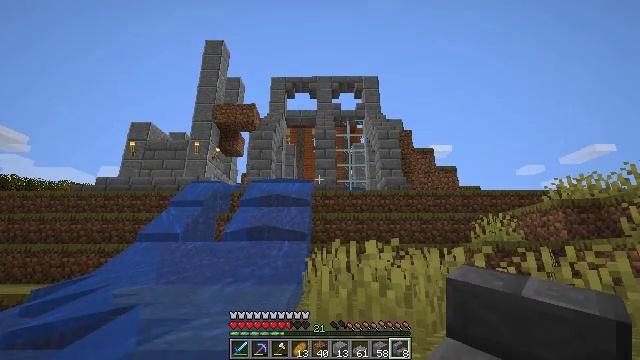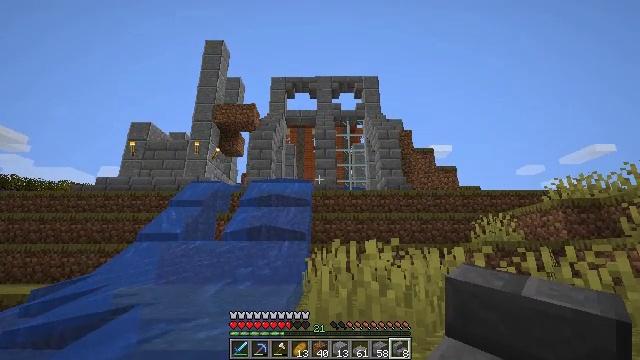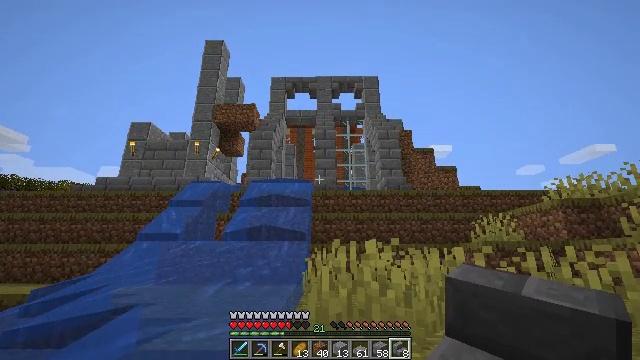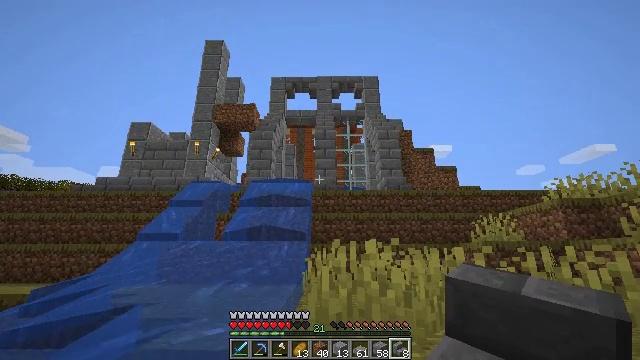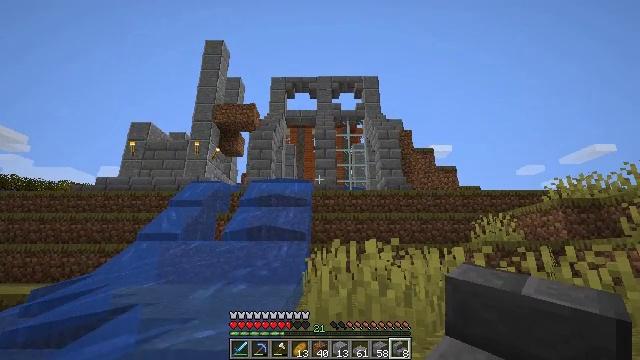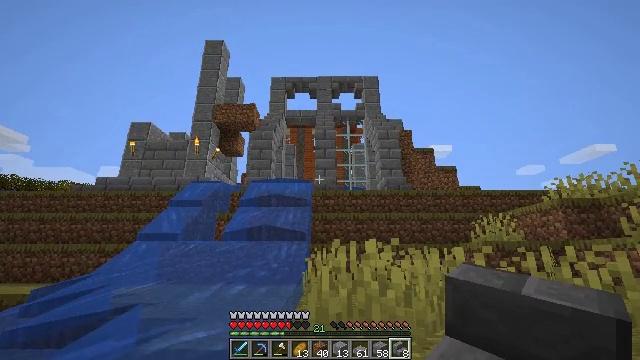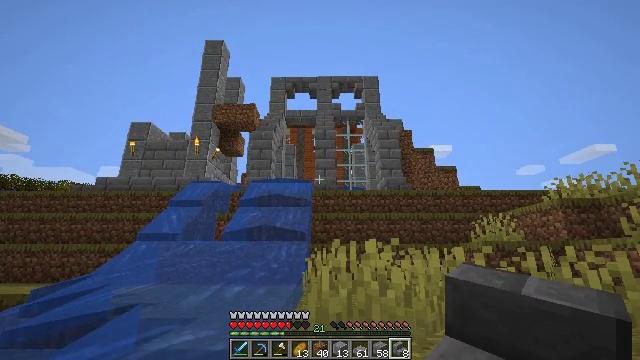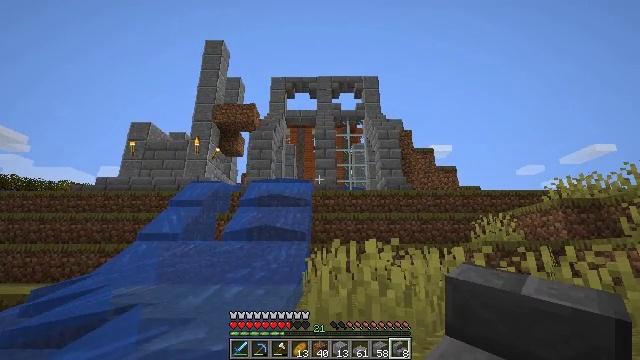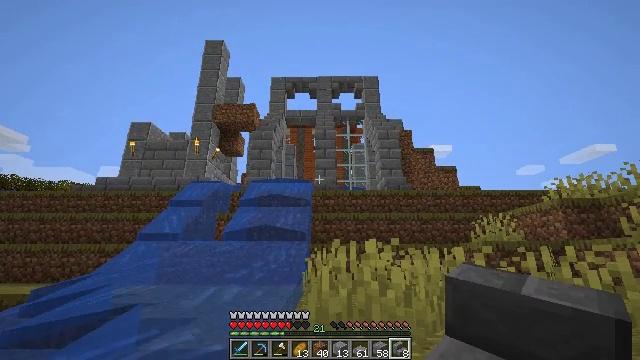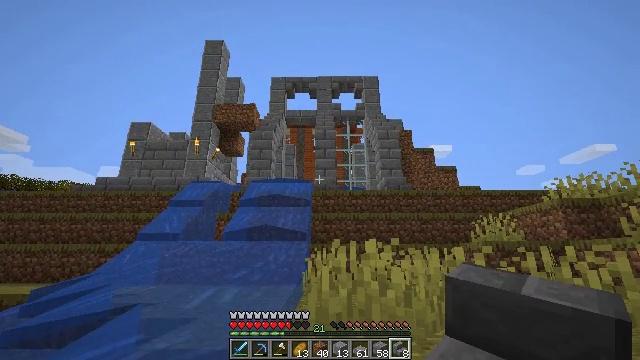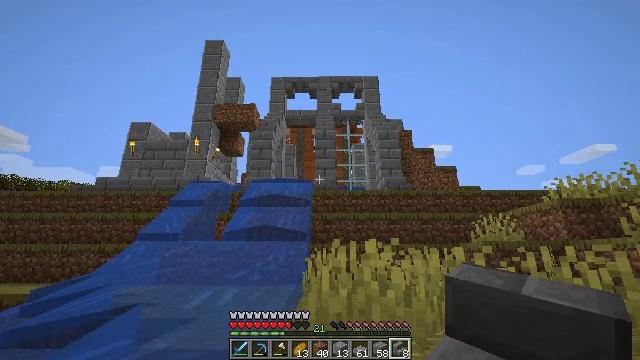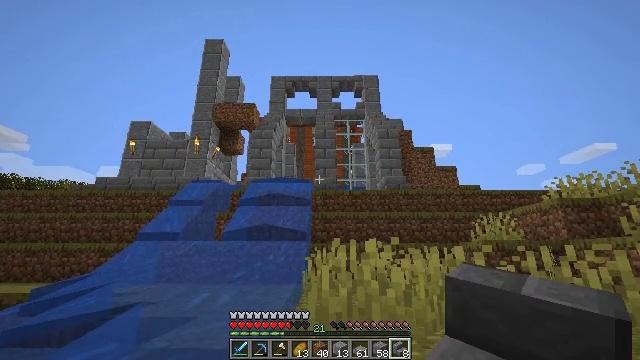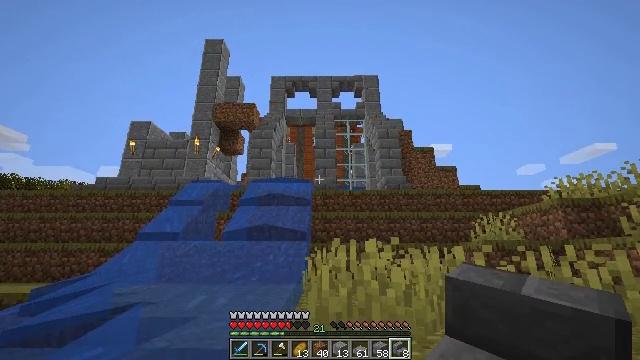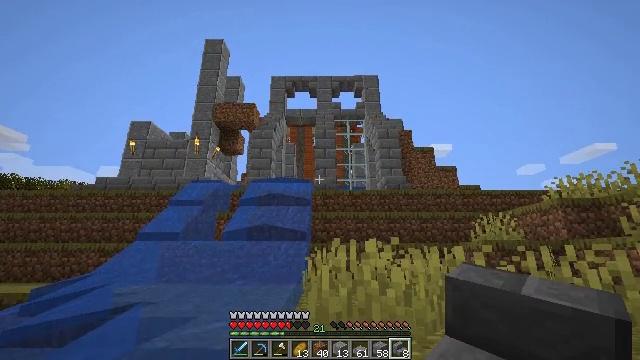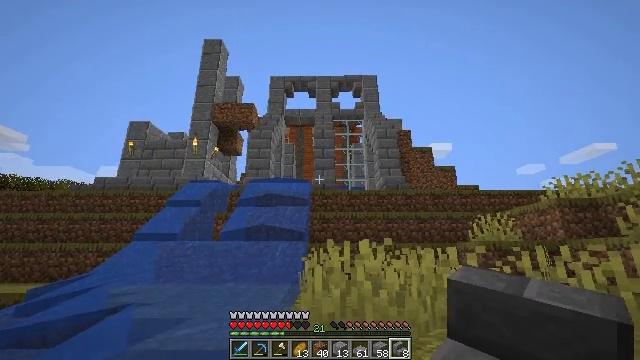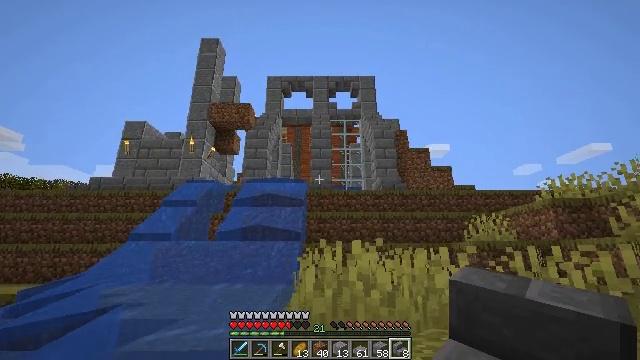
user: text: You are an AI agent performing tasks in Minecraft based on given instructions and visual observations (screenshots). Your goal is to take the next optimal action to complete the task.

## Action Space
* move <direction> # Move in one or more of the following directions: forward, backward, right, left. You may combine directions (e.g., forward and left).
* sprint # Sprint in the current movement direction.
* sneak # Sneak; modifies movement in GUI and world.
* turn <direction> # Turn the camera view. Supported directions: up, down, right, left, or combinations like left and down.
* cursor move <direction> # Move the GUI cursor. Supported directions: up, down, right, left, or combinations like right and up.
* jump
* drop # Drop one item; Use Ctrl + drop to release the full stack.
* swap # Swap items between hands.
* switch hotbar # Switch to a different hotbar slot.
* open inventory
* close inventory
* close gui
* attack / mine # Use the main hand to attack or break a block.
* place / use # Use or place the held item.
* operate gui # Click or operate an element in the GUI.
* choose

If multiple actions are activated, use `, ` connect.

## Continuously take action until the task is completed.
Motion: motion action
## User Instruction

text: Break the glass pane to collect it.
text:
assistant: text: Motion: no_op
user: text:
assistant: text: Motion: no_op
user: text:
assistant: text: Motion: no_op
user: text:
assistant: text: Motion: no_op
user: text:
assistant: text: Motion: no_op
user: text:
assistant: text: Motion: no_op
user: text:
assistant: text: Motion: no_op
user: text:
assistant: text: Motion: no_op
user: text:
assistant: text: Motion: no_op
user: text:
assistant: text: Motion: no_op
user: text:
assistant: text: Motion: no_op
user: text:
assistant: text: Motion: no_op
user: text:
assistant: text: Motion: no_op
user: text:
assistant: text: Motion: move right
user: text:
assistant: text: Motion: move right
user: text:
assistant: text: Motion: move right
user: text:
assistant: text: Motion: move right
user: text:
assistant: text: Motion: move right, turn left and down
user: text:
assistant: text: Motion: no_op
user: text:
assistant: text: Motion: no_op
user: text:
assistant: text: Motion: no_op
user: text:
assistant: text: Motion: no_op
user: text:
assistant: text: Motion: no_op
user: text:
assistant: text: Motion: no_op
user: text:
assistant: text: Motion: no_op
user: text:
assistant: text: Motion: no_op
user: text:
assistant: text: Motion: move back
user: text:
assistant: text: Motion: move back
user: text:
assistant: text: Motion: move back, turn right and up
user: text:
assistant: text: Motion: move back, turn right and up